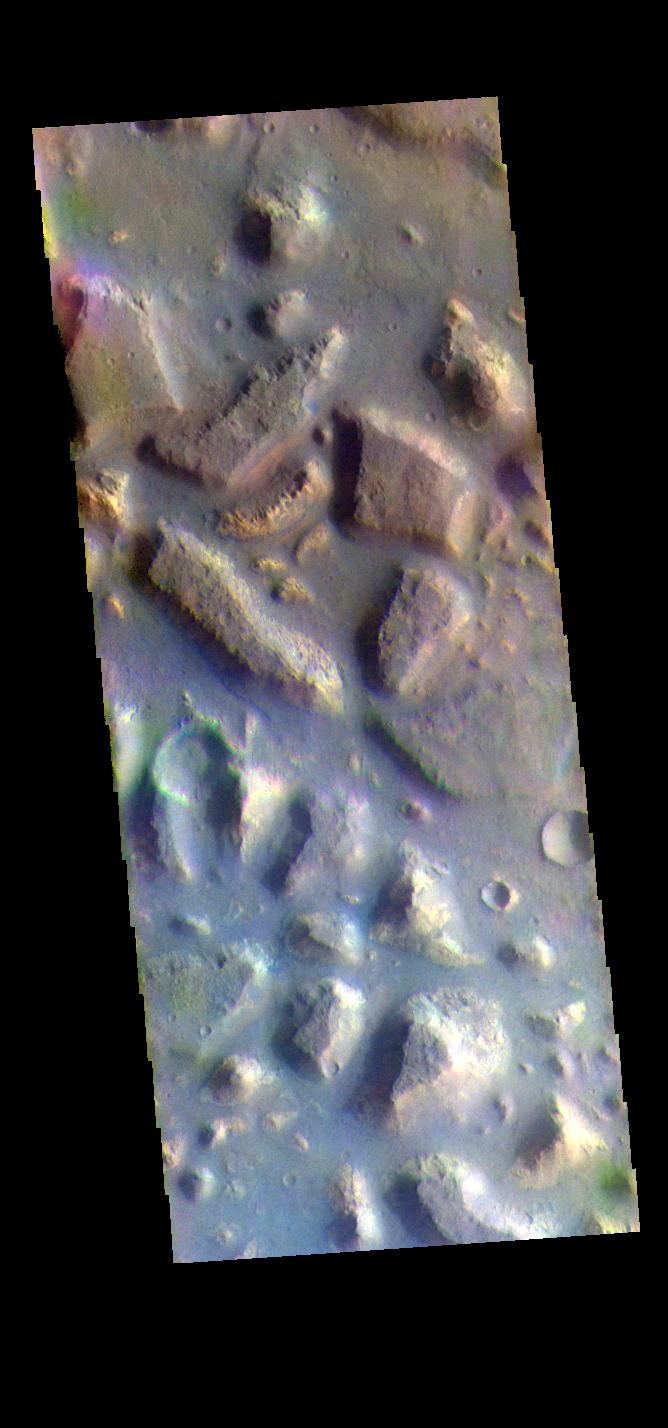
Ariadnes Colles - False Color 2001 Mars Odyssey, Mars